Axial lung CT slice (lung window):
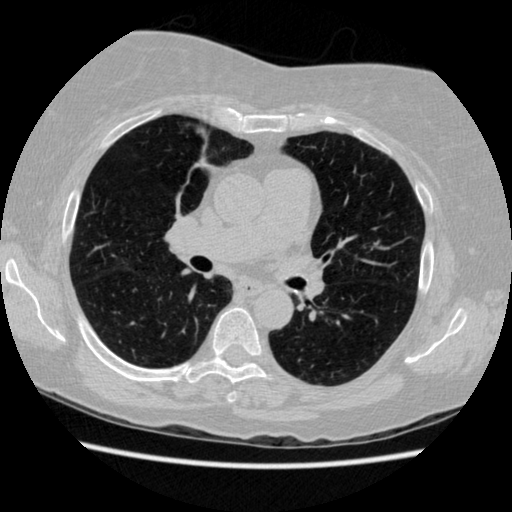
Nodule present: no